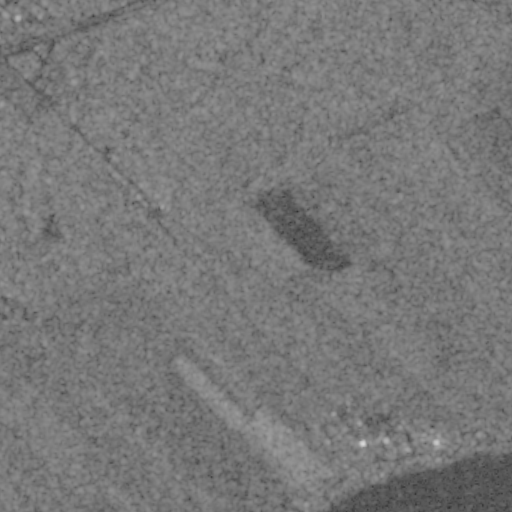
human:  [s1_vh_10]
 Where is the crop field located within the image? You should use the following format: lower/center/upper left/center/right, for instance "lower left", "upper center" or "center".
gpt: The crop field is located in the lower left of the image.
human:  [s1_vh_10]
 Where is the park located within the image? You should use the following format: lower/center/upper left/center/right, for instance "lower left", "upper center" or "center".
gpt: The park is located in the lower right of the image.
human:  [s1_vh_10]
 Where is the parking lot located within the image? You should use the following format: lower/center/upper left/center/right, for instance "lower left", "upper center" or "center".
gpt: The parking lot is located in the lower right of the image.
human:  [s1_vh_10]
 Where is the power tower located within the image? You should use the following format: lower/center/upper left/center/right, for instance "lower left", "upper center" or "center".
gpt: The power tower is located in the lower right of the image.
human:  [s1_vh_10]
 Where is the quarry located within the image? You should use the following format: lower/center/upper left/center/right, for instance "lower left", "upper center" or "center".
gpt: The quarry is located in the center left of the image.
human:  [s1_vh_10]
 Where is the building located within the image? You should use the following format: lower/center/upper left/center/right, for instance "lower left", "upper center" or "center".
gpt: There is no building in the image.

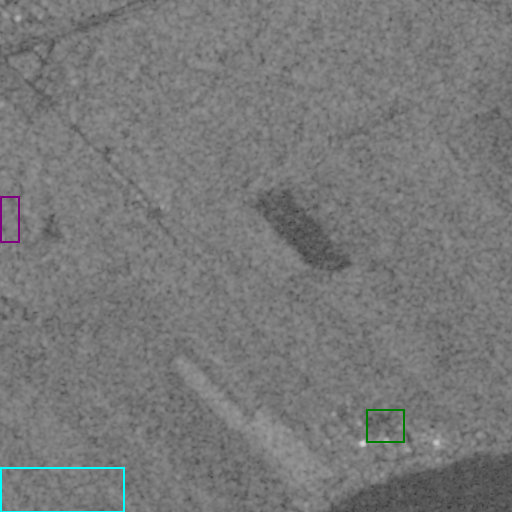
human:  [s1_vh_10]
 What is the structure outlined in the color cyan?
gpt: The structure outlined in cyan is a crop field.
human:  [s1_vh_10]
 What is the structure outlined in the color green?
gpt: The structure outlined in green is a park.
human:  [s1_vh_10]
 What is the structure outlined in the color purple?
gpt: The structure outlined in purple is a quarry.
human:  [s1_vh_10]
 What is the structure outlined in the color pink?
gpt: There is no pink outline.